Question: I'd like to do in Django the way how to integrate css and image files using block such as static block , I wrote the html code and also its css file but when I want to display it cannot be displayed it apears on me an error.
Here below my codes
'''
<!DOCTYPE html>
<html lang="en">
<head>
<title> {% block title %} My Base Template {% endblock %} </title>
<link rel="stylesheet" type="text/css" href="{% static "assets/css/base.css"%}">
</head>
<body>
<div id="page">
<div id="sidebar">
{% block sidebar %}
<ul>
<li><a href="/allVms">List all Servers </a></li>
<li><a href="/FormCreateVm">Create New VM</a></li>
{% endblock %}
</body>
</htlm>
'''
'''
body{ text-align:center;}
#page{
width:968px;
text-align:left;
margin:10px auto 20px auto;
background-color:grey;
}
#sidebar{
float:left;
width:280px;
border:1px solid red;
}
#content{
float:left;
width:608px;
border:1px solid red;
padding:18px;
}
'''
'''
...
# Static files (CSS, JavaScript, Images)
# https://docs.djangoproject.com/en/1.6/howto/static-files/
STATIC_URL = '/static/'
STATICFILES_DIRS = (
('assets','/home/rochdi/Desktop/PyStack/static'),
)
...
'''
the assets is a refrence to this path from home to the static folder which contains the css and the images folders
the error is :

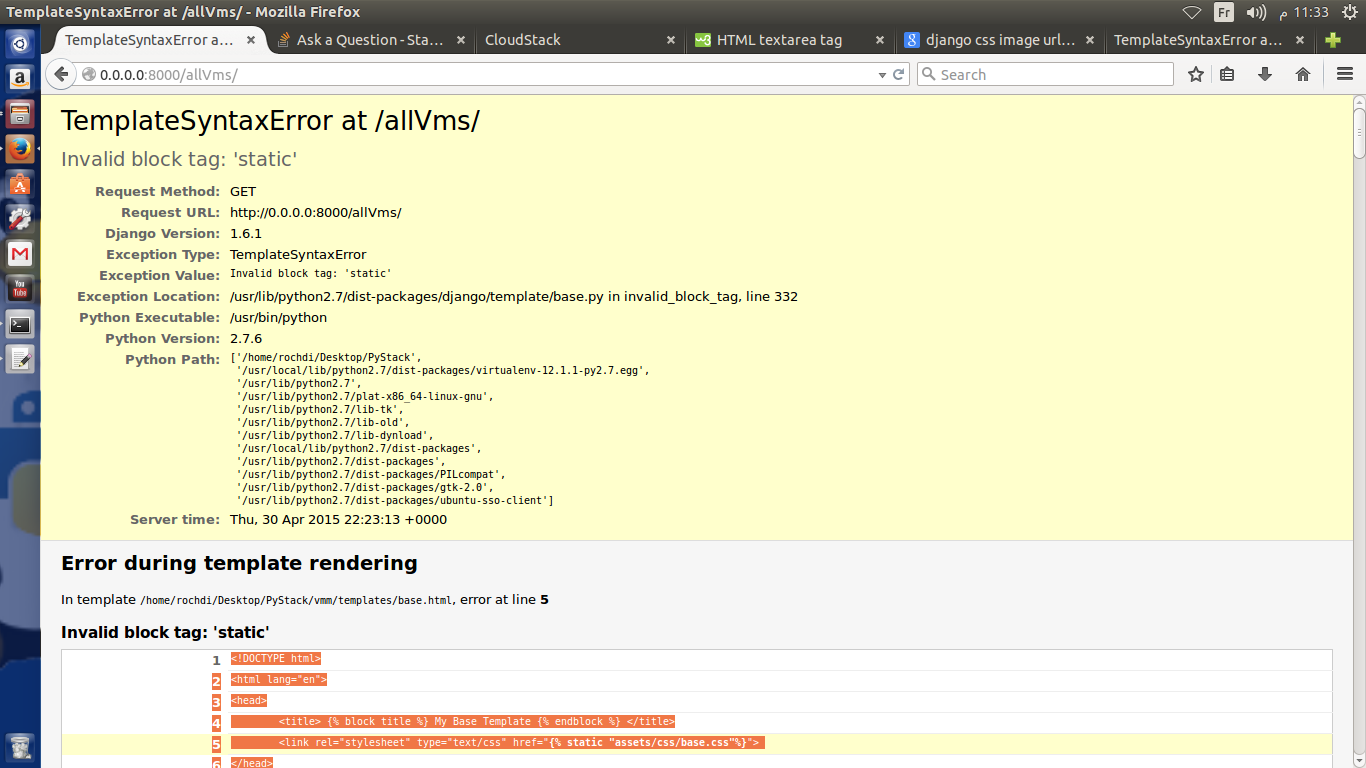
Answer: Before using the 'static' tag, you need to load the 'staticfiles' template tag library. Try adding this at the top of your template file:
'''
{% load staticfiles %}
'''